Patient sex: M
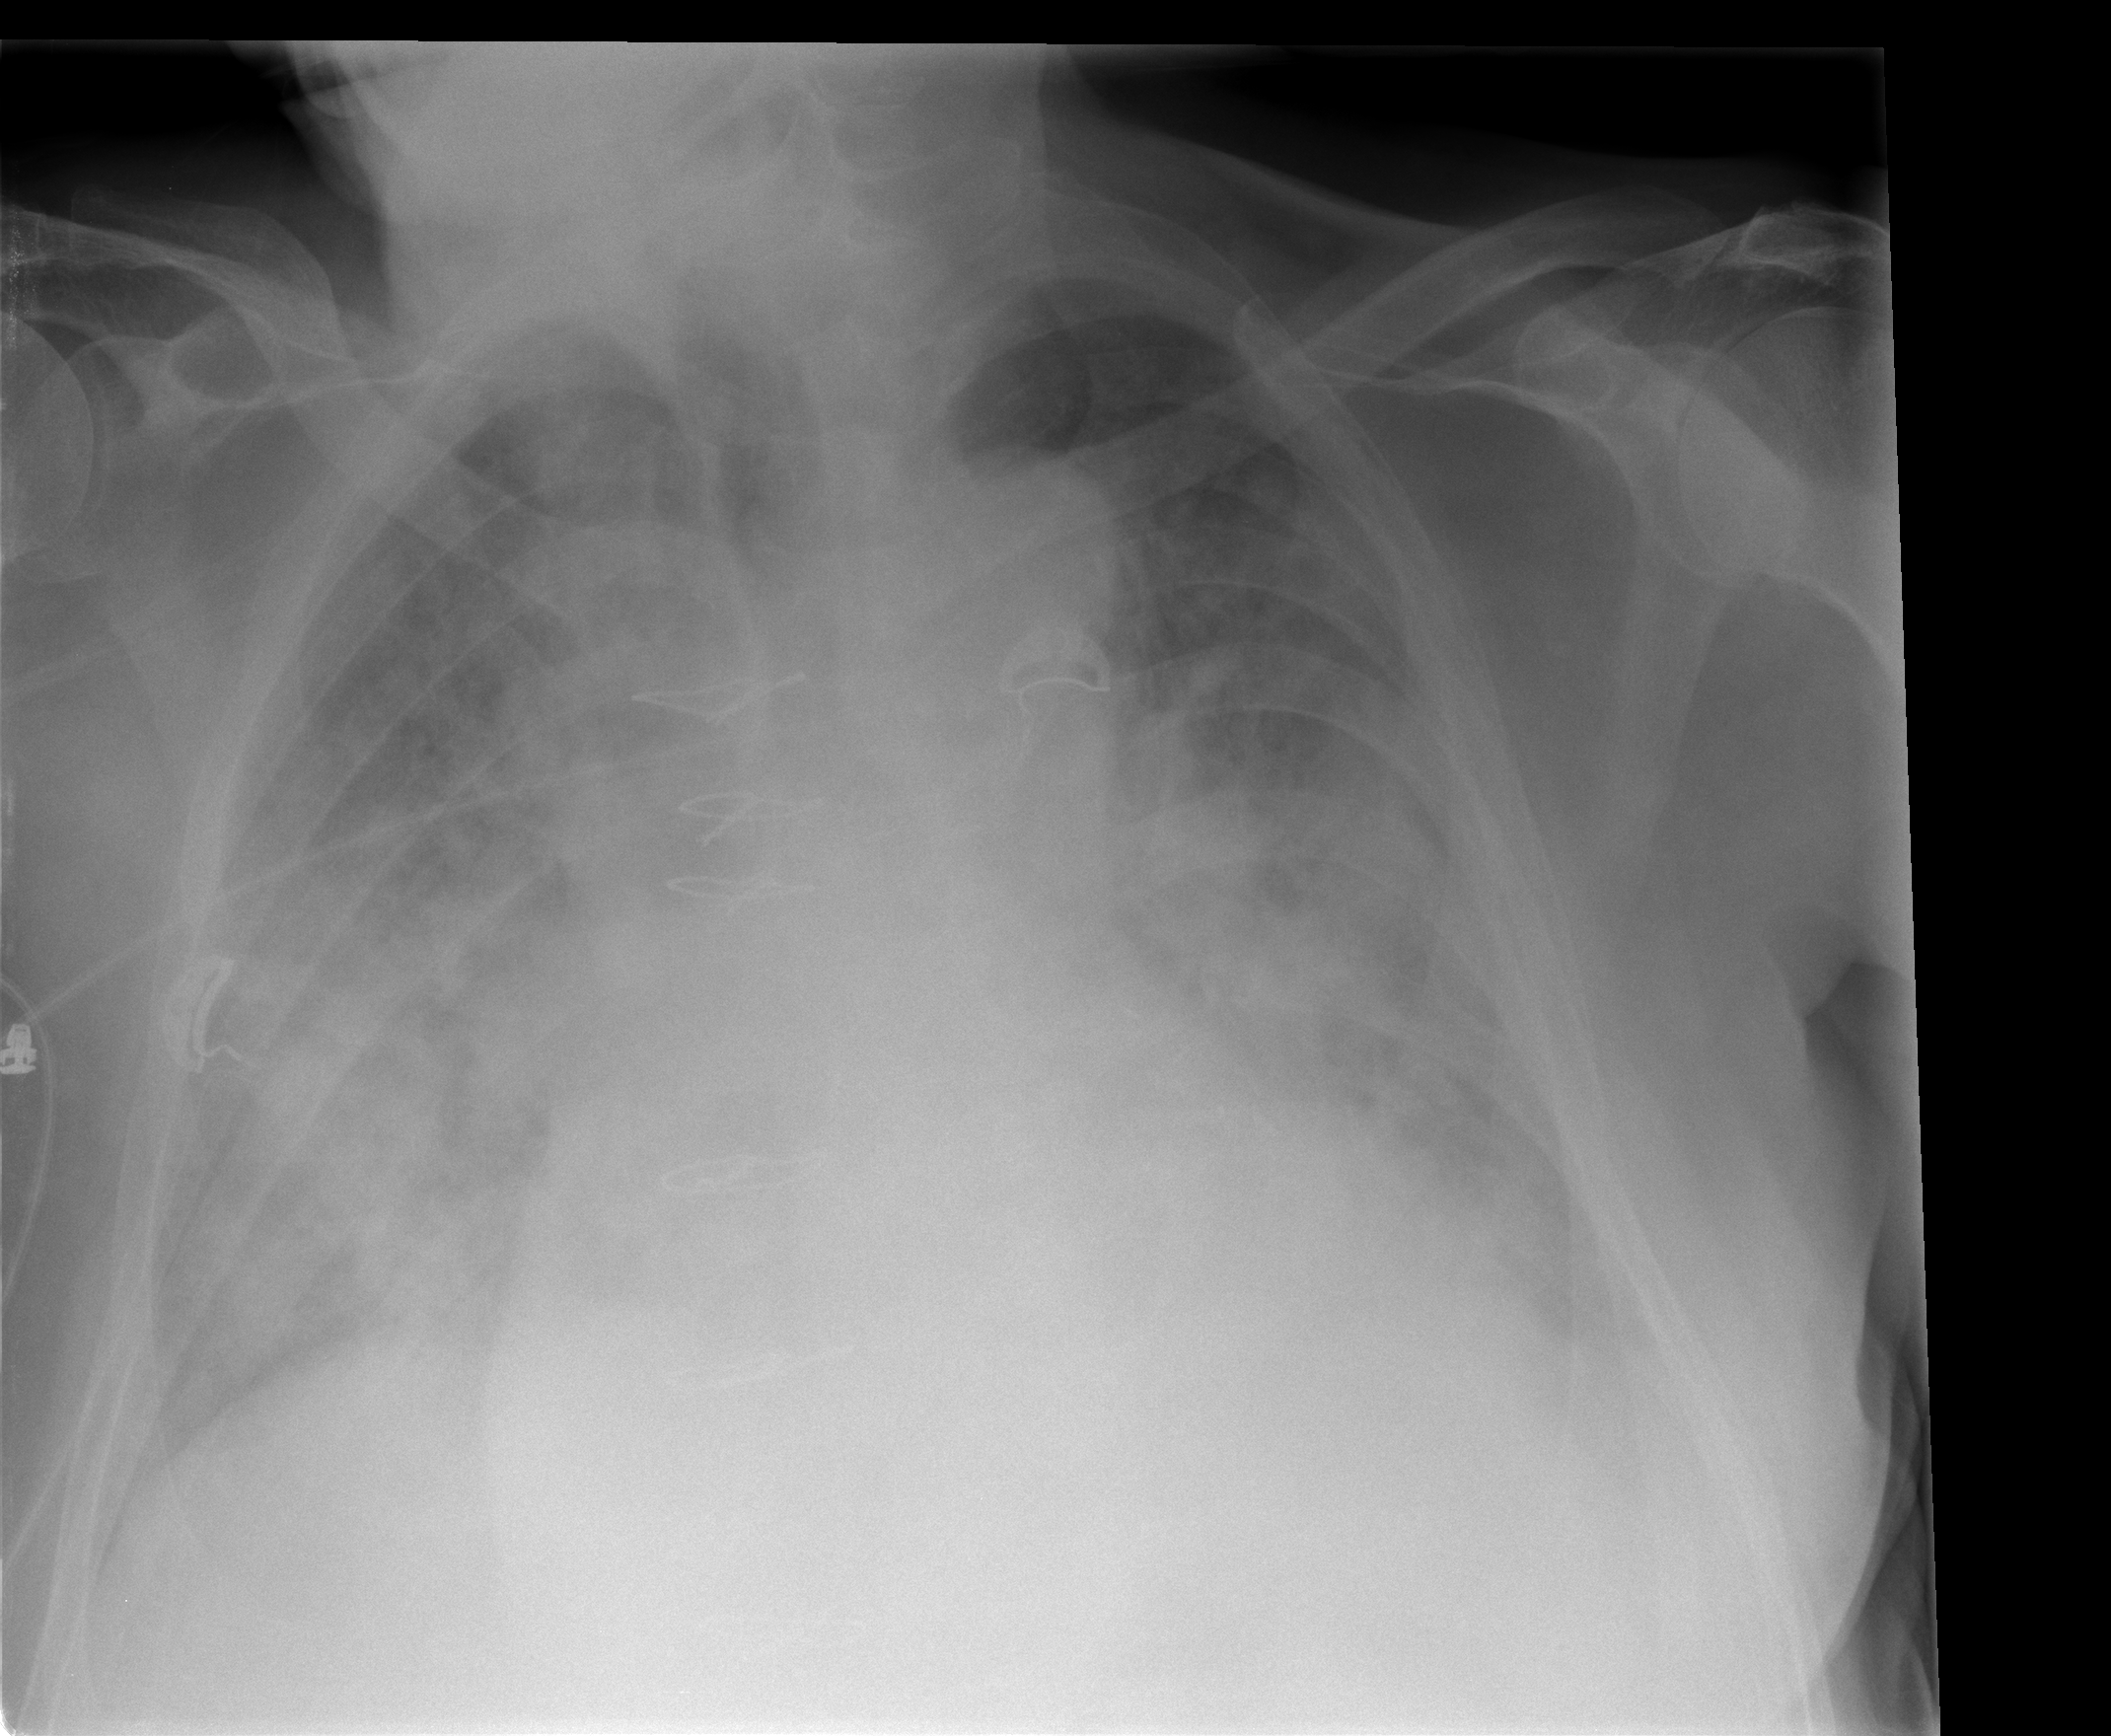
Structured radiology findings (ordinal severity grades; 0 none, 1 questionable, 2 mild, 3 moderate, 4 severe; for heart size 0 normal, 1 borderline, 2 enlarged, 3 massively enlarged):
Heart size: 2
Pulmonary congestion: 3
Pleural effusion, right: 2
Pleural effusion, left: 2
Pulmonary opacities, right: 3
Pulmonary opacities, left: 3
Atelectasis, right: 2
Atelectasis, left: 2